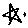
Label: star